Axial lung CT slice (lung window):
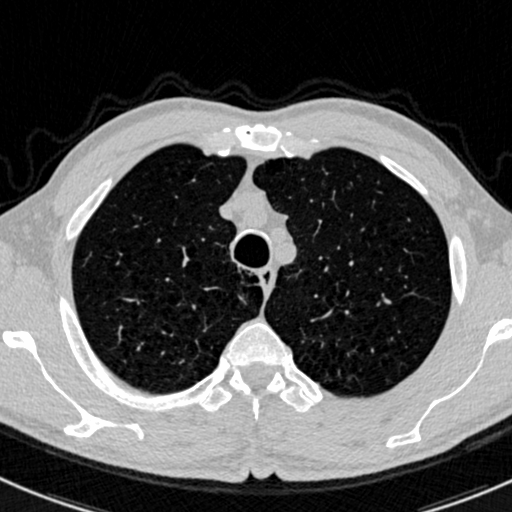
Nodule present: no